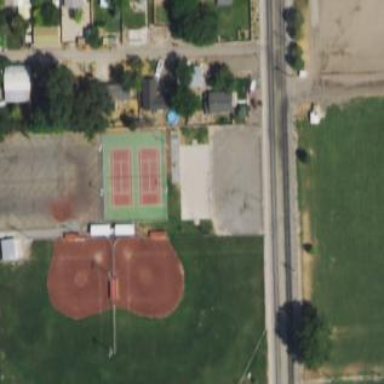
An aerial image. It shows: Softball or baseball pitch designated for leisure sports.